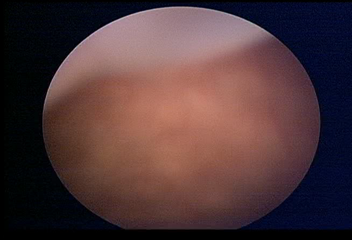
Modality: WLC
Class: Normal mucosa
Bladder cancer association: No